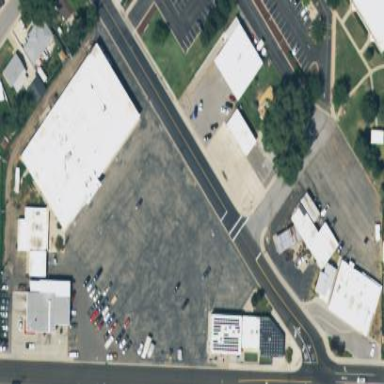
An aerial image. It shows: Retail area.